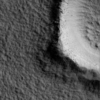
Label: not_dusty